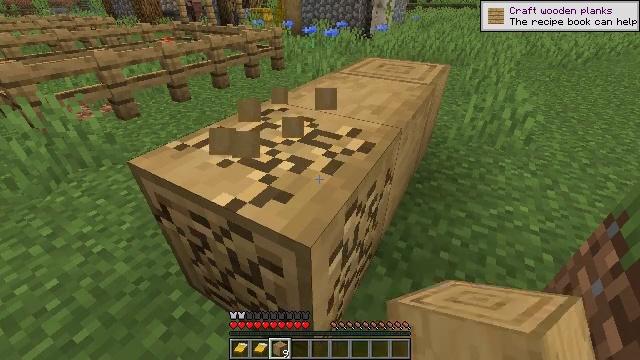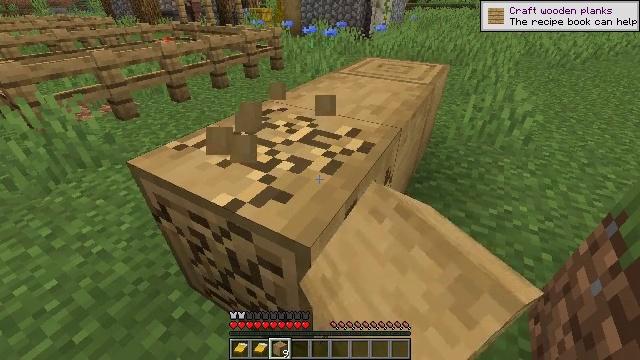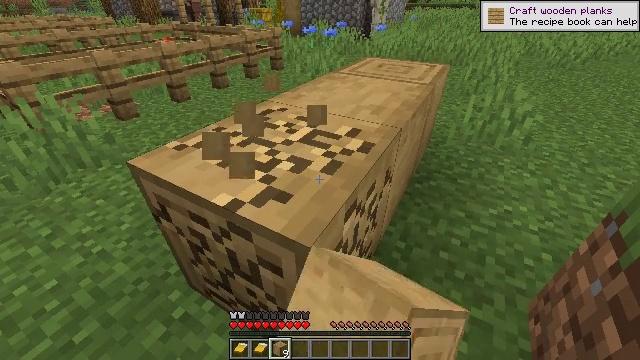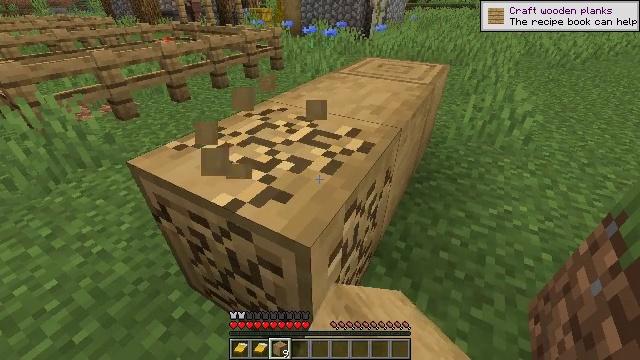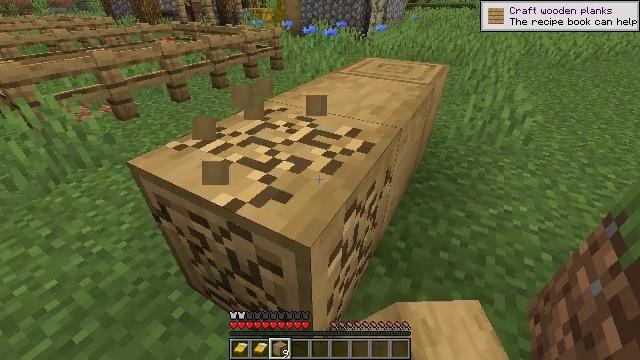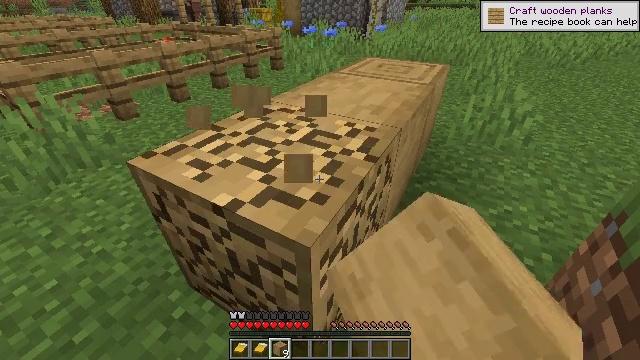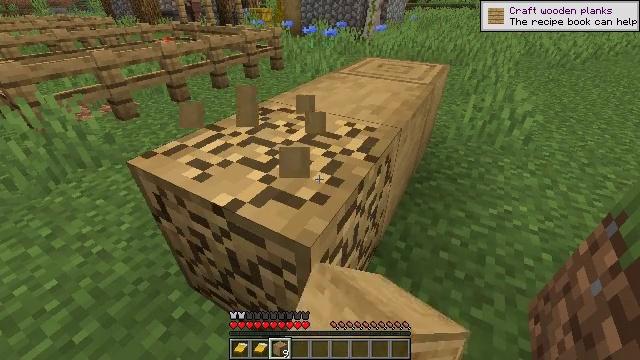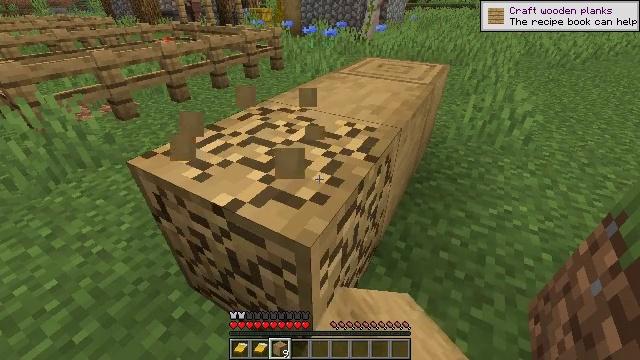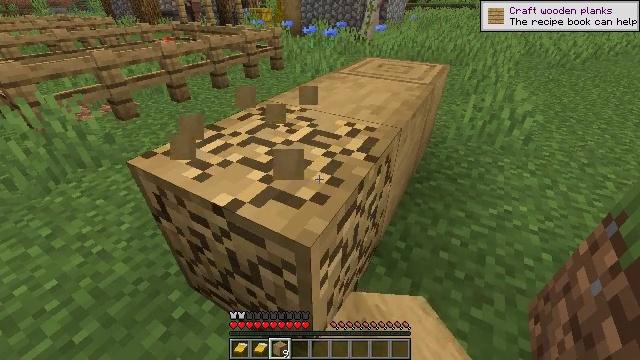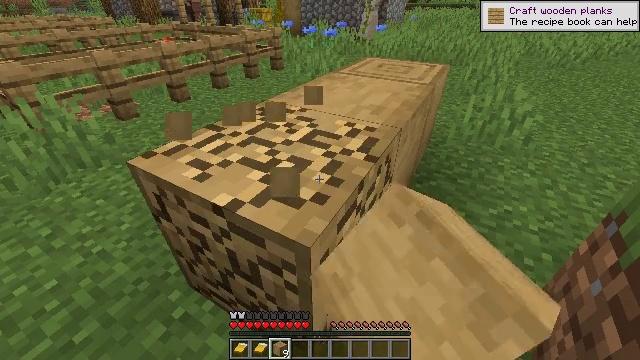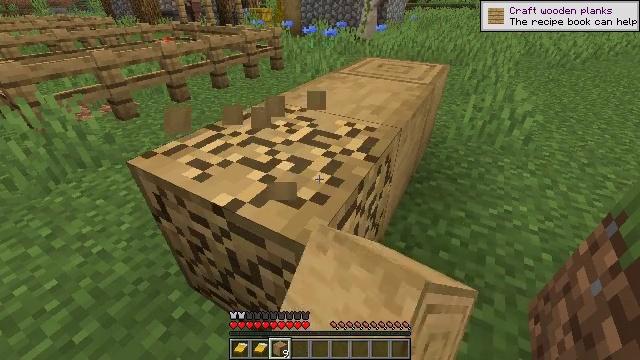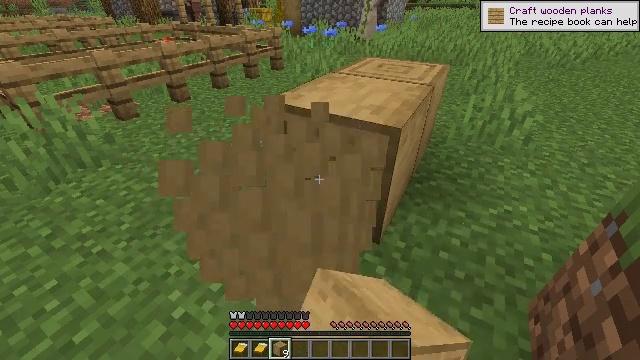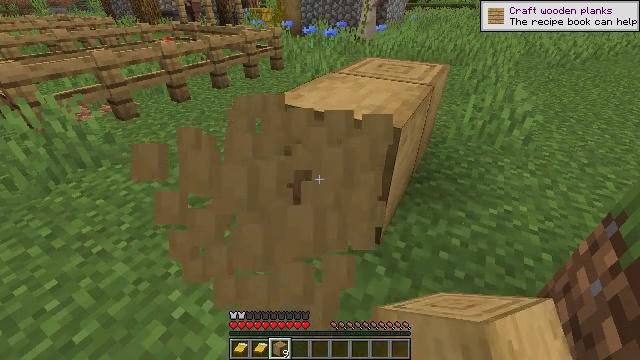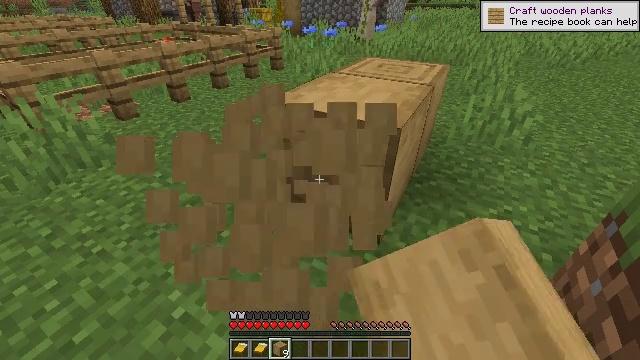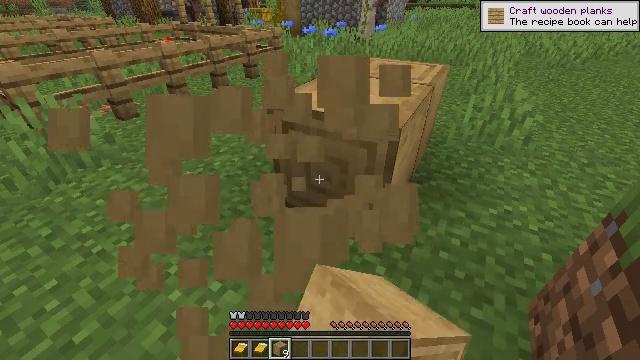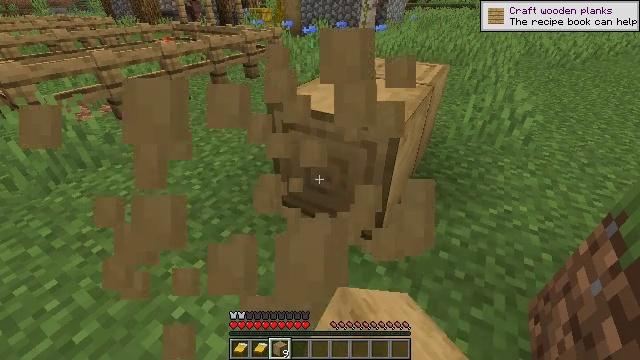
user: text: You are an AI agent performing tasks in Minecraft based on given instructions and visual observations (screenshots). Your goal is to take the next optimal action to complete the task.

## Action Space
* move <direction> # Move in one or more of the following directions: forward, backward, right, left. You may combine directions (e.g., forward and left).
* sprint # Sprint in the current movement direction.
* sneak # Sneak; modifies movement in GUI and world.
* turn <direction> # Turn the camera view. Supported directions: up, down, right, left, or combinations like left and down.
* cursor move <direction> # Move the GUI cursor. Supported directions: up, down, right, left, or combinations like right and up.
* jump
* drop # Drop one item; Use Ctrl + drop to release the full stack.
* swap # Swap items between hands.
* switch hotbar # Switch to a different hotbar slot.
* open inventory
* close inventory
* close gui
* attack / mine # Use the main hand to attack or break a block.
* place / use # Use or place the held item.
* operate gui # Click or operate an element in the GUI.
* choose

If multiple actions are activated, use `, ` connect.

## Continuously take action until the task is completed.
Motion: motion action
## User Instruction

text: Retrieve the stripped oak log.
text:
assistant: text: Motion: attack / mine
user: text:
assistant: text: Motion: attack / mine
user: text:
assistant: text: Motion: attack / mine
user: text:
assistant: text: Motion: attack / mine
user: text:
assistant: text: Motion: attack / mine
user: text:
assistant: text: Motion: attack / mine
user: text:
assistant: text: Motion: attack / mine
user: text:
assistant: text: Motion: attack / mine
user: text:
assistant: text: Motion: attack / mine
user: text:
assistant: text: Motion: attack / mine
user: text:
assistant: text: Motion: attack / mine
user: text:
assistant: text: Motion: attack / mine
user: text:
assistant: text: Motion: attack / mine
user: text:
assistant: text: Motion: attack / mine
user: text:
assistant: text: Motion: attack / mine
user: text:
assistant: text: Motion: attack / mine
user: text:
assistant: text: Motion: attack / mine
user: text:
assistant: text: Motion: attack / mine
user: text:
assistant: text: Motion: turn right and up, attack / mine
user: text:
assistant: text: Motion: turn right and up, attack / mine
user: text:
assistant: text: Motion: turn right and up, attack / mine
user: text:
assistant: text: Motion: attack / mine
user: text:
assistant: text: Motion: attack / mine
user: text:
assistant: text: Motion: attack / mine
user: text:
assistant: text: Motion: attack / mine
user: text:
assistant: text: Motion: move forward, attack / mine
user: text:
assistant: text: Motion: move forward, attack / mine
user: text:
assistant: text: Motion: move forward, attack / mine
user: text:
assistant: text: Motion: move forward, attack / mine
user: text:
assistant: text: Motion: attack / mine